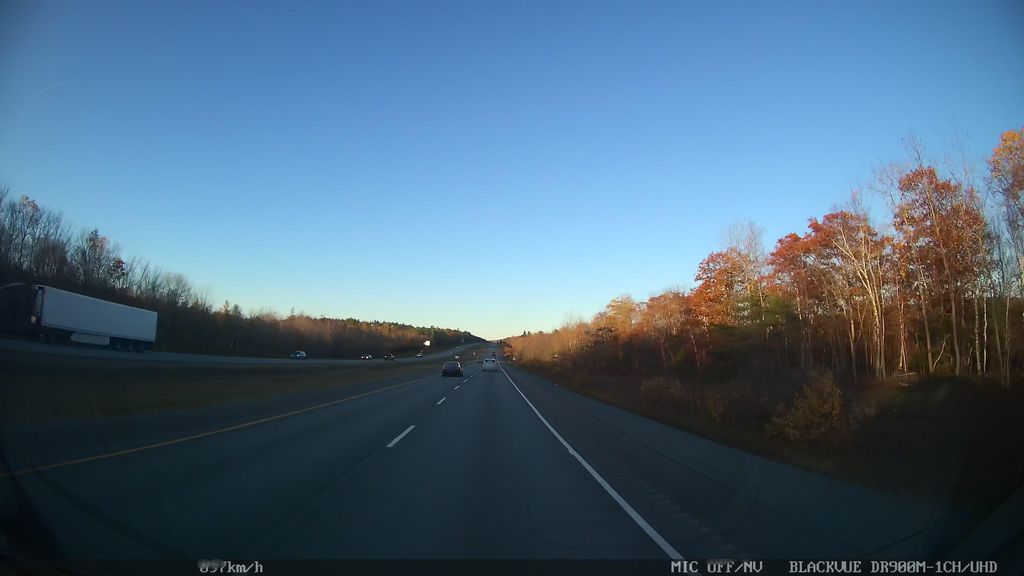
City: halifax